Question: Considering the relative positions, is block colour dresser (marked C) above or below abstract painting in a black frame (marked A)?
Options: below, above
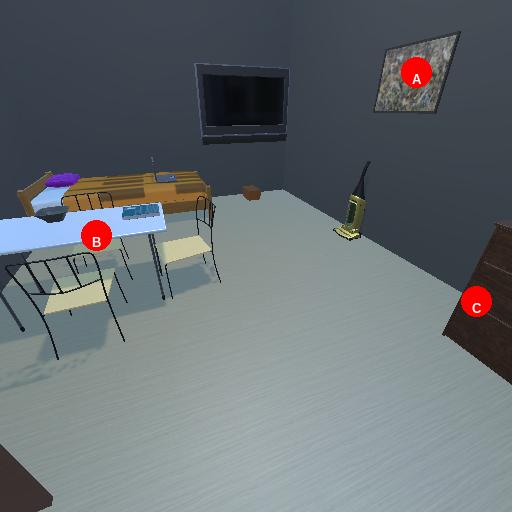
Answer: below